Interaction volume radius: 10 \u00c5
Interaction volume height: 35 \u00c5
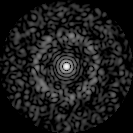
Disorder parameter: 0.845